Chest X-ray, PA view. Patient: 69 years old, sex M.
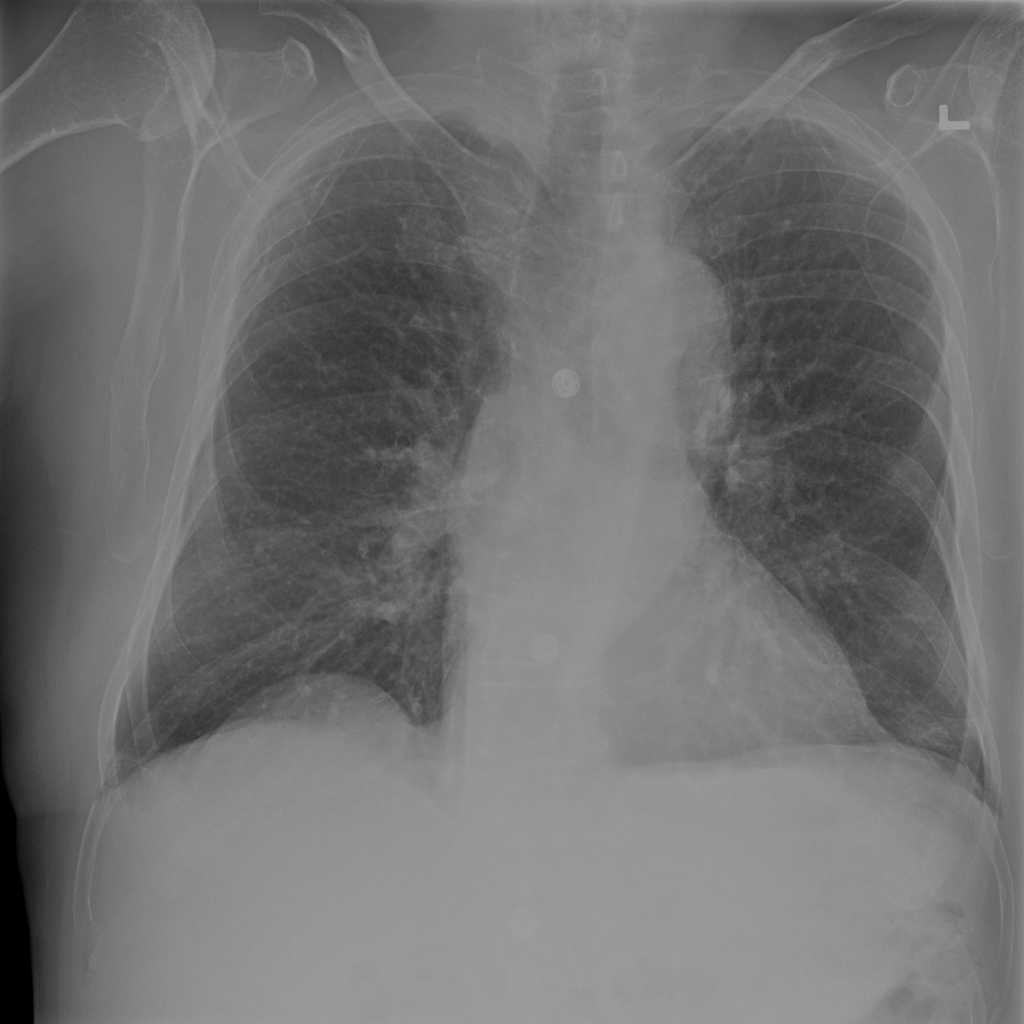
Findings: Atelectasis